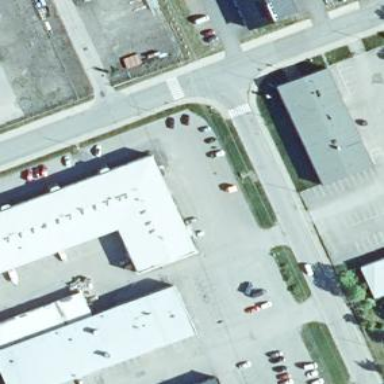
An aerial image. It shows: Commercial building.